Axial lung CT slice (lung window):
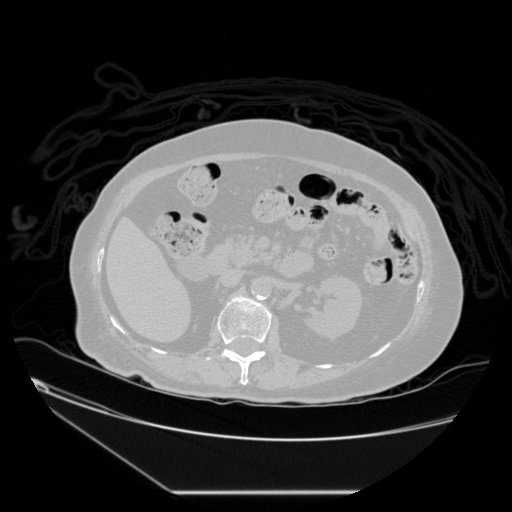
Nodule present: no